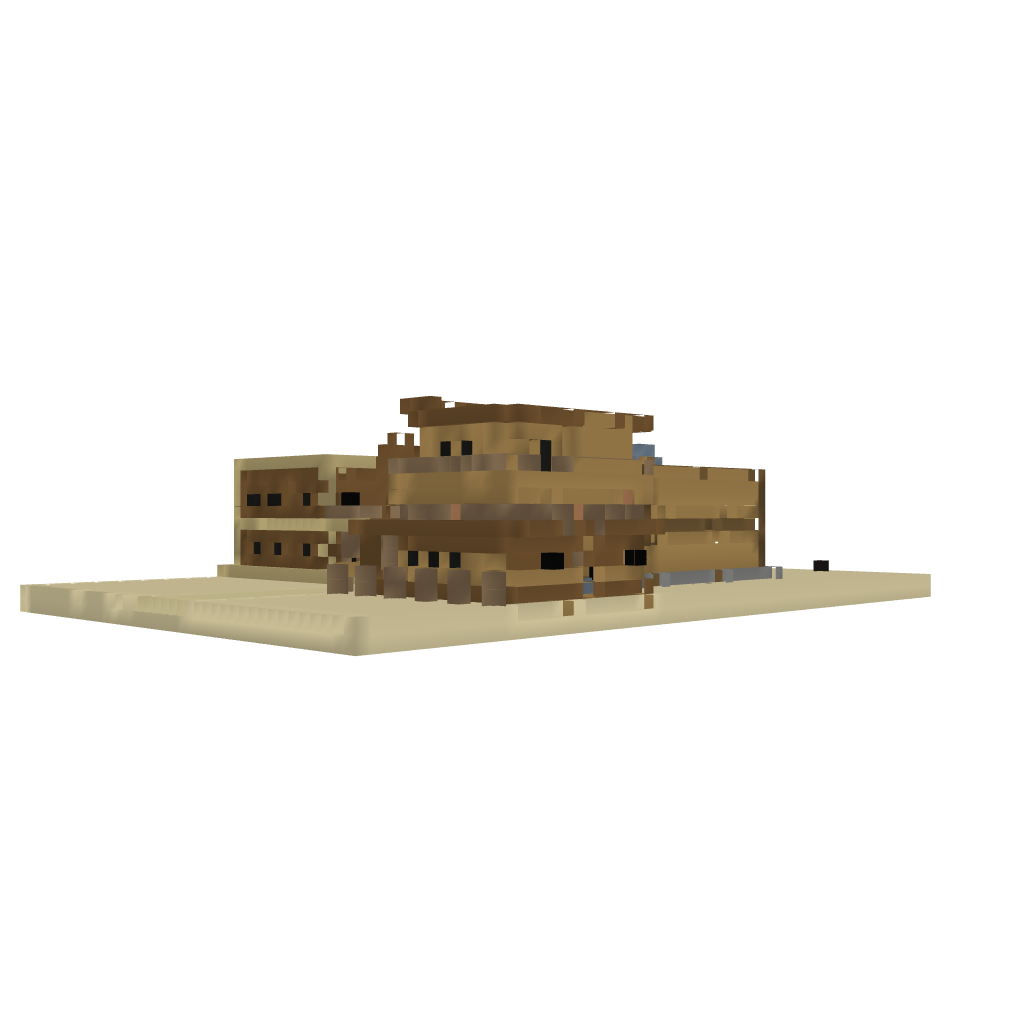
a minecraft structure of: Far west Town